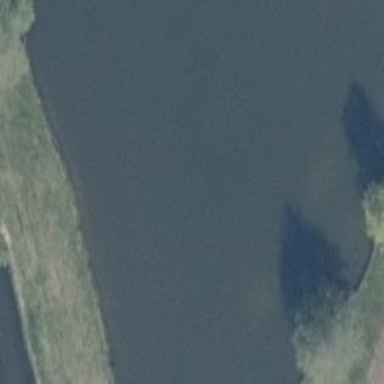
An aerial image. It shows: Serene pond surrounded by nature.